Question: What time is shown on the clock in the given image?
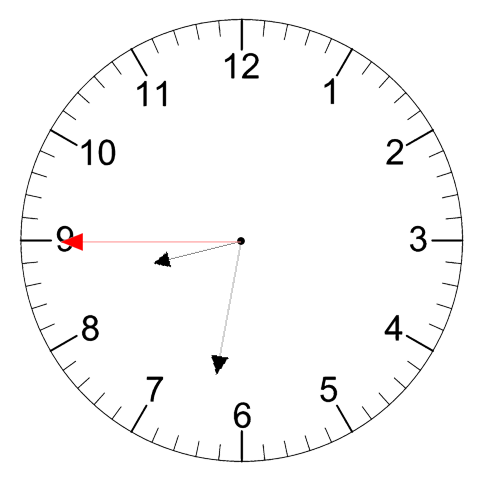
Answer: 08:31:45